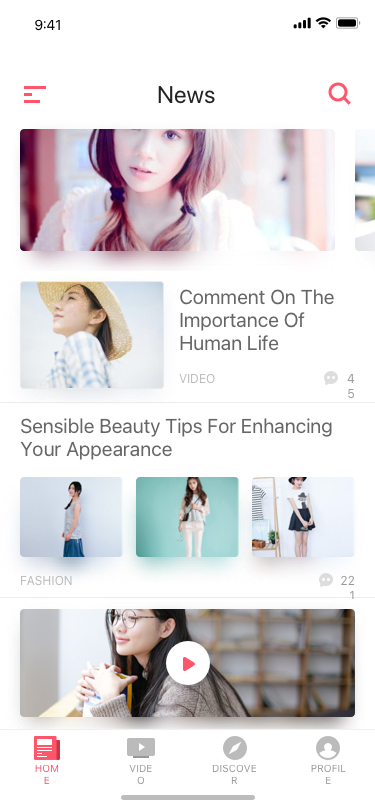
Text in this UI design:
News
Comment On The Importance Of Human Life
VIDEO
45
Sensible Beauty Tips For Enhancing Your Appearance
221
FASHION
Truck Side Advertising Isn T It Time
Sensible Beauty Tips